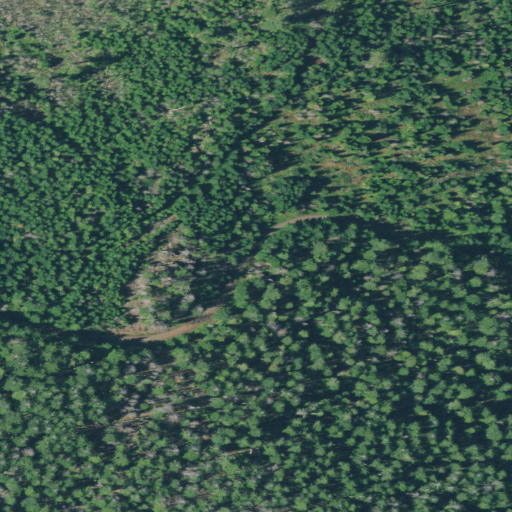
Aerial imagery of ridge(s) in Oregon named Ragged Ridge containing evergreen forest, shrub, and grassland